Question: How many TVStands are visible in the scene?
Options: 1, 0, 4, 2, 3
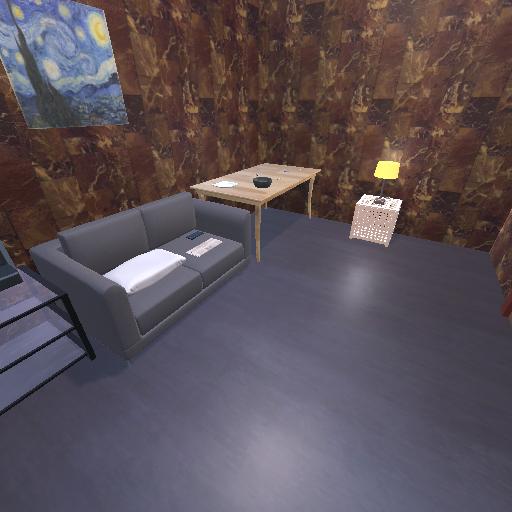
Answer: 1